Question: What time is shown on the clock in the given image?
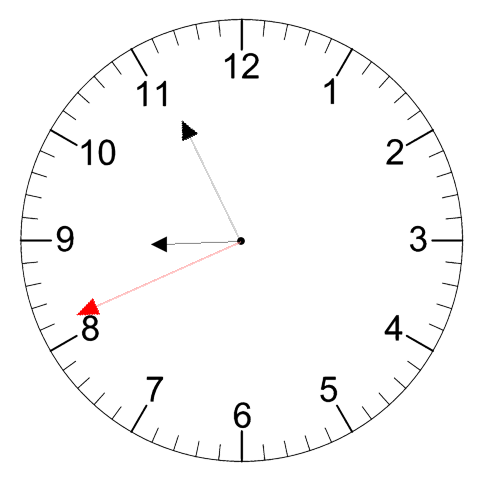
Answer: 08:55:41